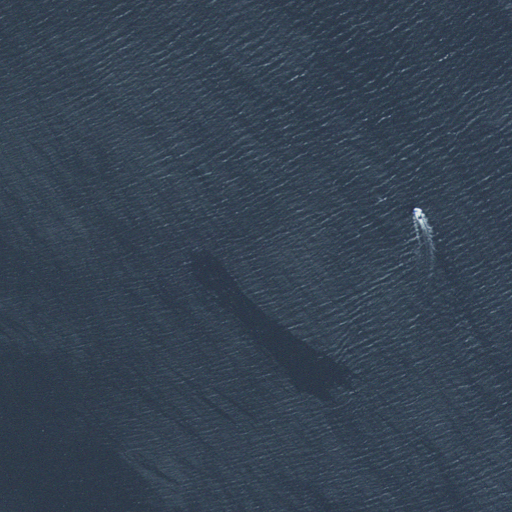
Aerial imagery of island in Massachusetts named Sellman Berth containing only open water